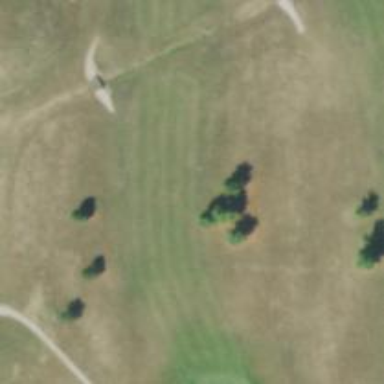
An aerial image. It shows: Golf fairway in the image.